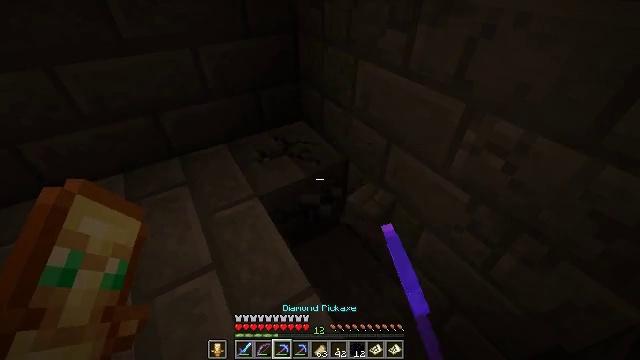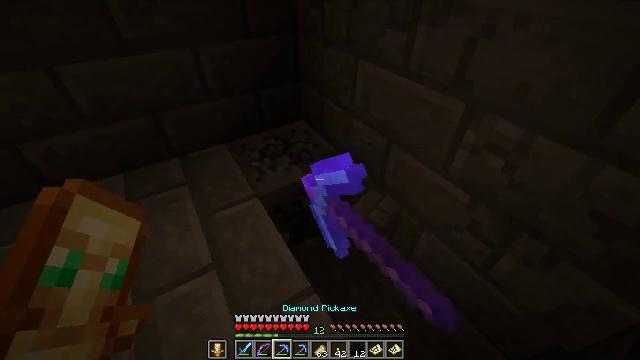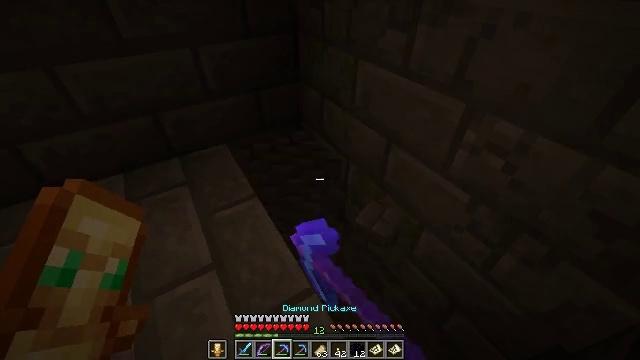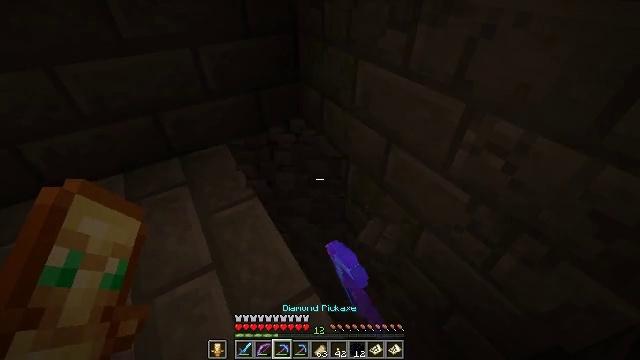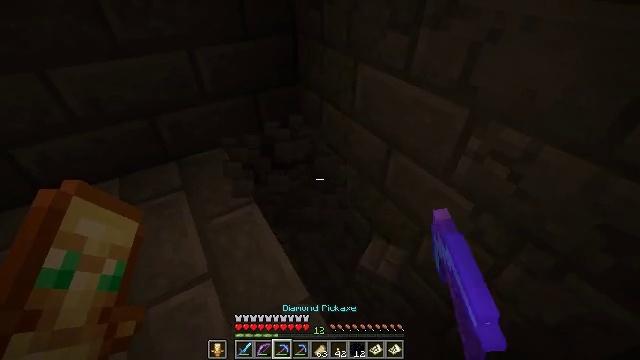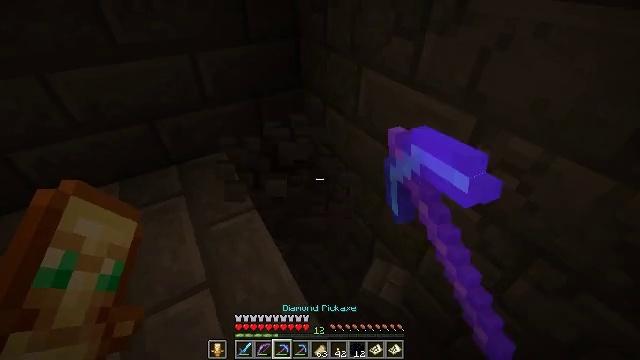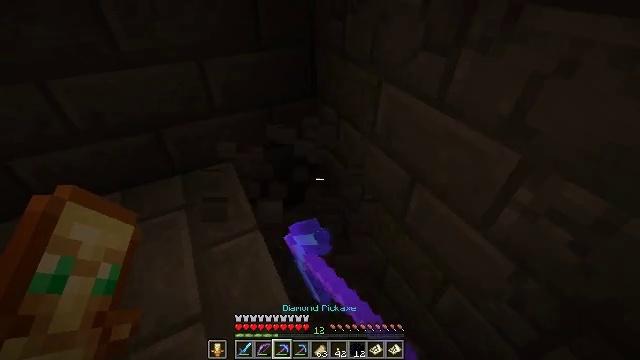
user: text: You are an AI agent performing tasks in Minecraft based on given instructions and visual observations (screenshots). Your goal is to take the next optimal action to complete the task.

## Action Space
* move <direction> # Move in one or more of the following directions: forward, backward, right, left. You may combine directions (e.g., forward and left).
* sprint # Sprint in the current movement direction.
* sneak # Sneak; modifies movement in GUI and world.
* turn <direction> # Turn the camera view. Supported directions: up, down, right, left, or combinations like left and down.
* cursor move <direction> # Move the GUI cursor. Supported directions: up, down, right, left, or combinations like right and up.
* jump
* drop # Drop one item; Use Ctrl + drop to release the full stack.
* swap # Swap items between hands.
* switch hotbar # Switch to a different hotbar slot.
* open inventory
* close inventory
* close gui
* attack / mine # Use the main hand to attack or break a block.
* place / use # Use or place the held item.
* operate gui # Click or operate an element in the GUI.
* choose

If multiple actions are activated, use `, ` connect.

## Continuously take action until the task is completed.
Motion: motion action
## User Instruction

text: Get stone bricks for construction purposes.
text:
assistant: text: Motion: attack / mine
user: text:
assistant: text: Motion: attack / mine
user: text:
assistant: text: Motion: attack / mine
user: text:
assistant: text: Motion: move forward, attack / mine
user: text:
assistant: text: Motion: move forward, attack / mine
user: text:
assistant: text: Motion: move forward, turn left
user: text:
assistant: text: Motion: no_op